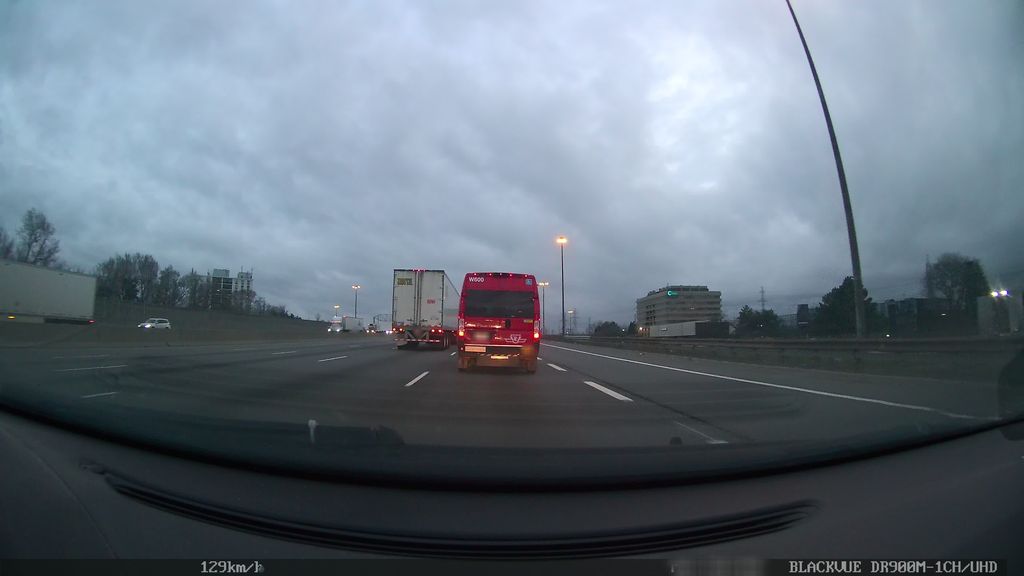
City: toronto